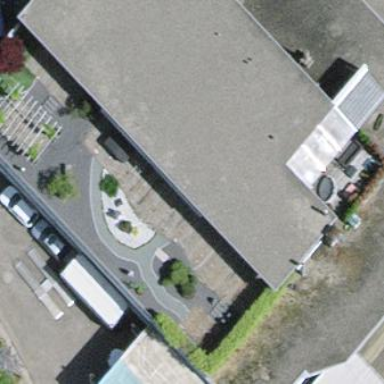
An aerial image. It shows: Building that houses car shop.